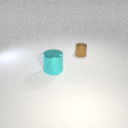
large cyan metal cylinder in front of small brown metal cylinder